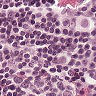
Metastatic tissue present: yes